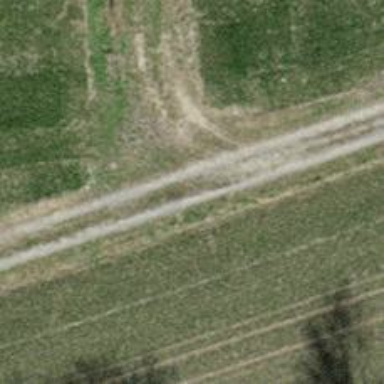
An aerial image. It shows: Track with grade 3 surface.